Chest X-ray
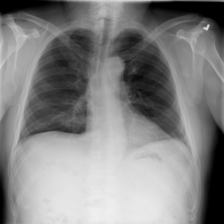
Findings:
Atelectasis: negative
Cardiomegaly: negative
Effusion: negative
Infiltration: positive
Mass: negative
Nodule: negative
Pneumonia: negative
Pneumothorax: negative
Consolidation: negative
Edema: negative
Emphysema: negative
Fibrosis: negative
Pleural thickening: negative
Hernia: negative